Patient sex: M
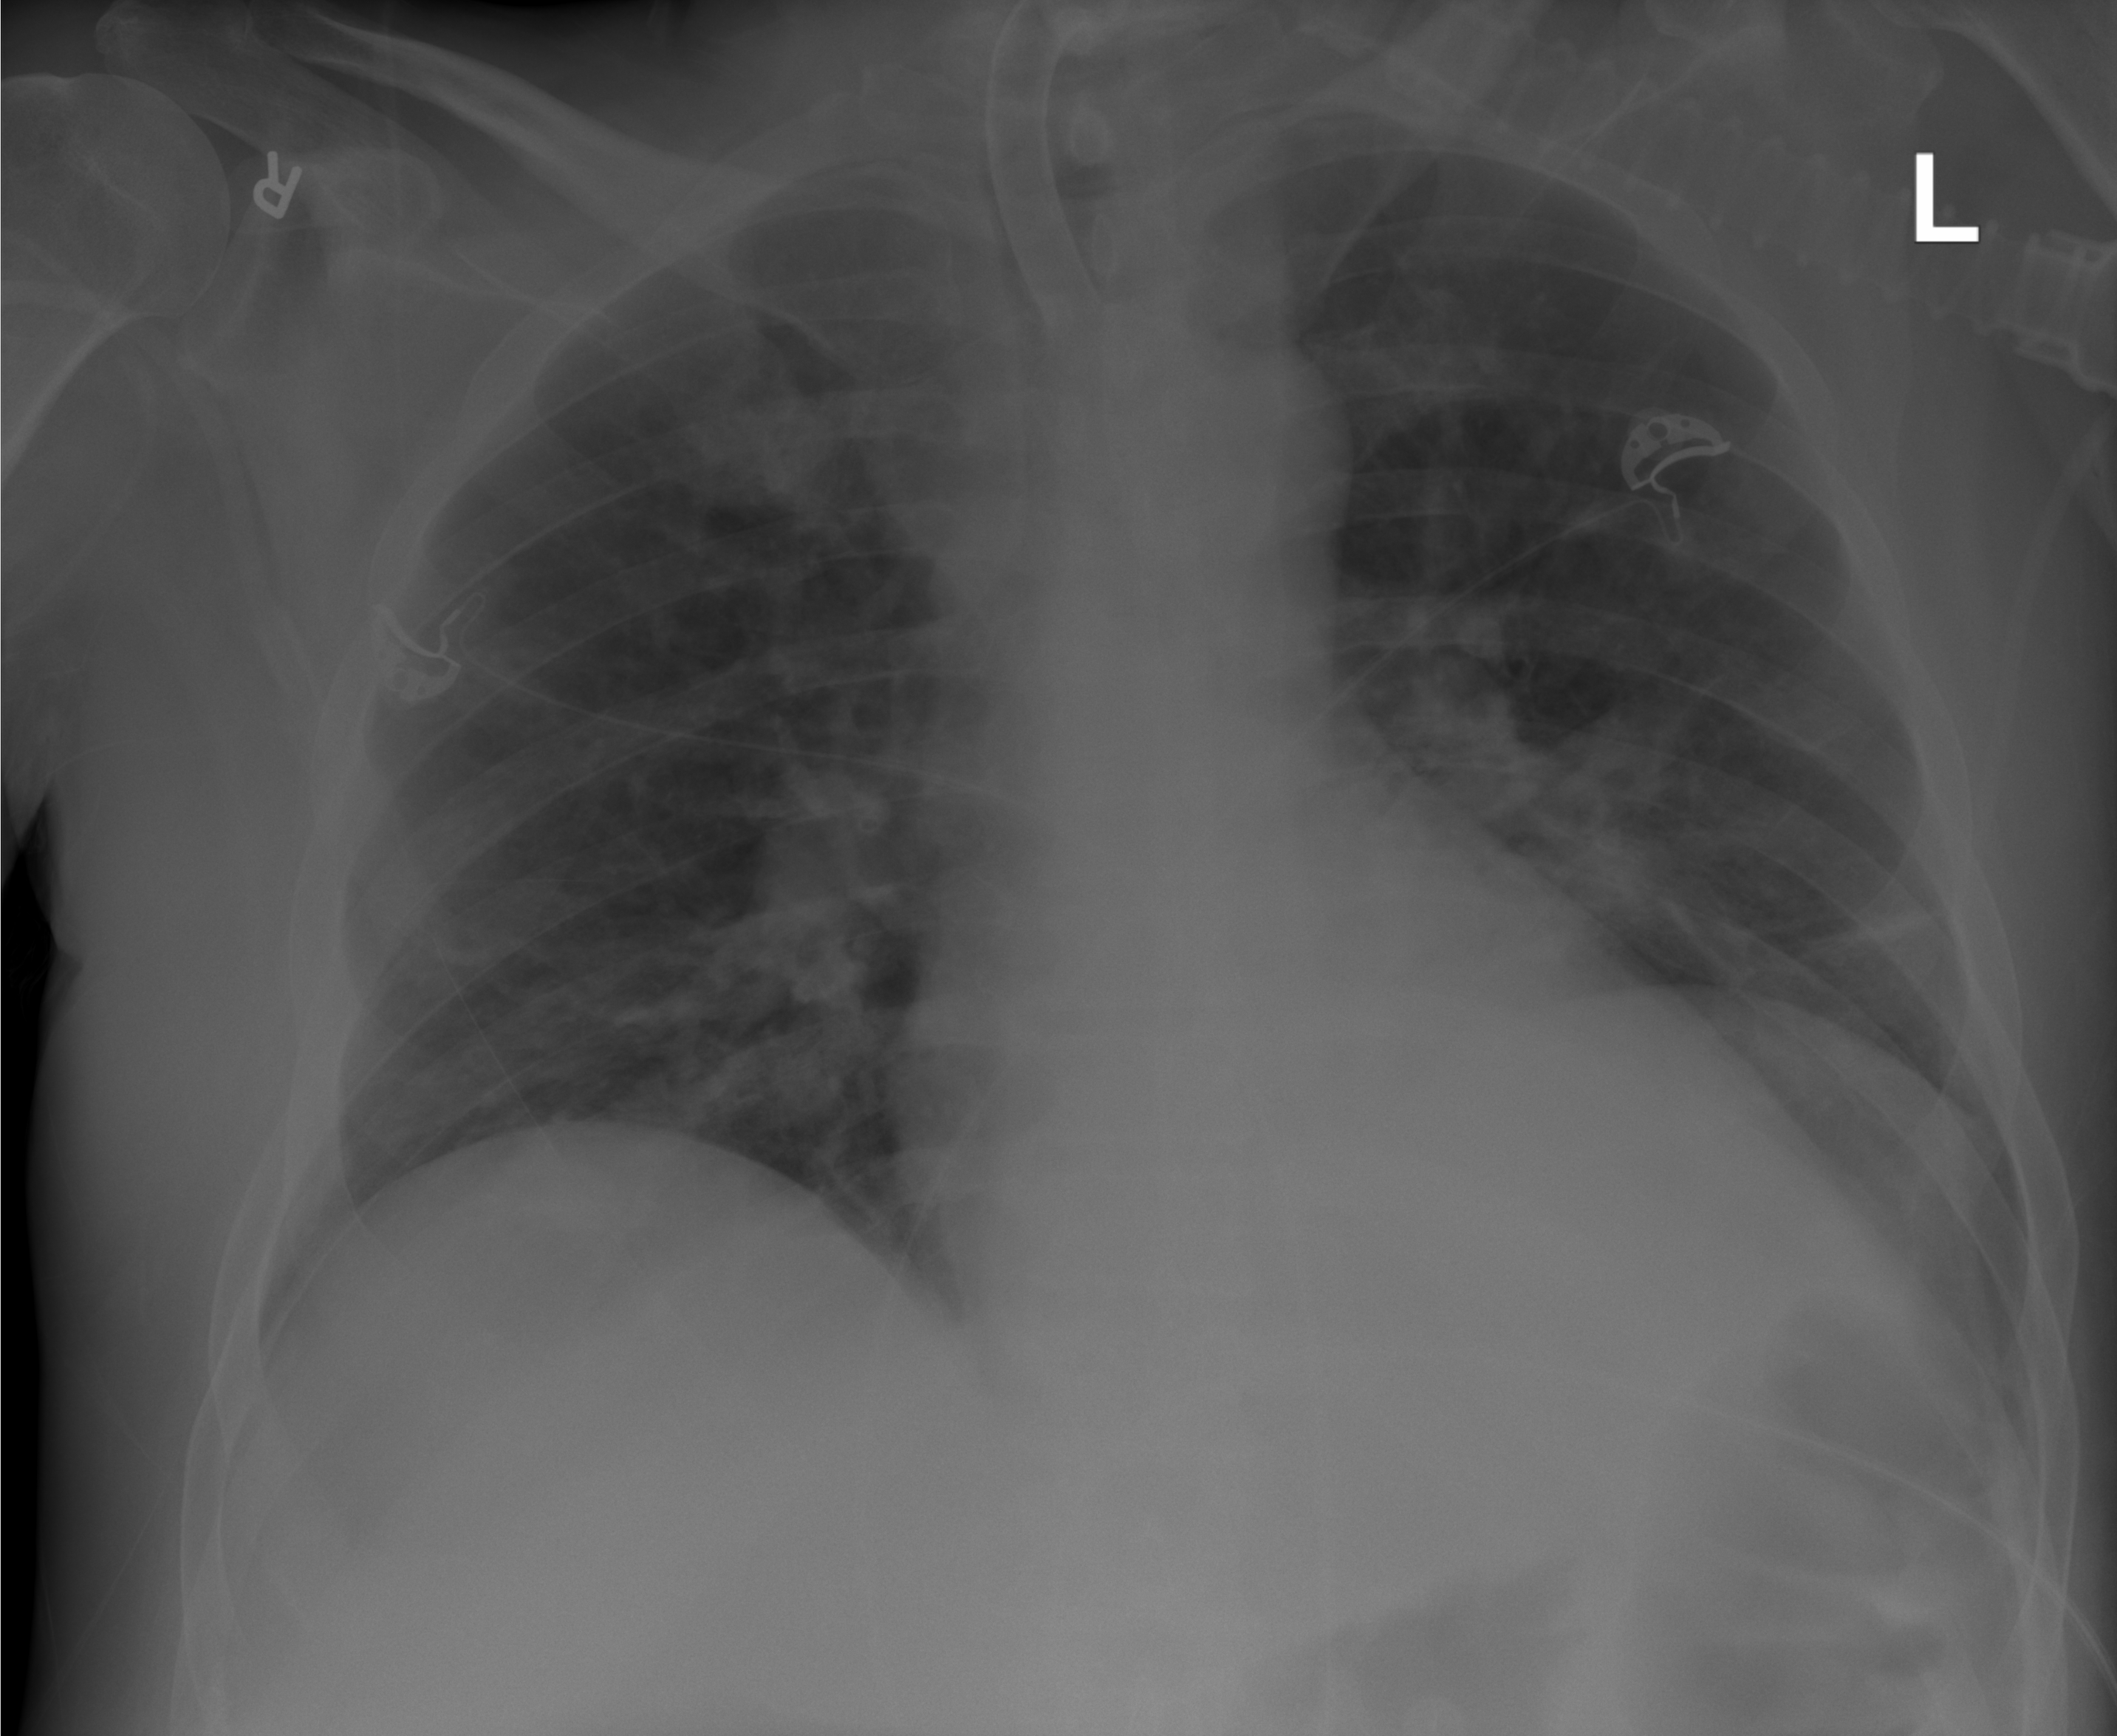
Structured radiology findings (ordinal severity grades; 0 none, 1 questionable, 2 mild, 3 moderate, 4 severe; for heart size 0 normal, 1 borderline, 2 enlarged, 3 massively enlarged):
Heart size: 0
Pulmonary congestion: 1
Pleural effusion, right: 0
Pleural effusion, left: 0
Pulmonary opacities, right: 1
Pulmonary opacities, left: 0
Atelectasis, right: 2
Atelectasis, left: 2